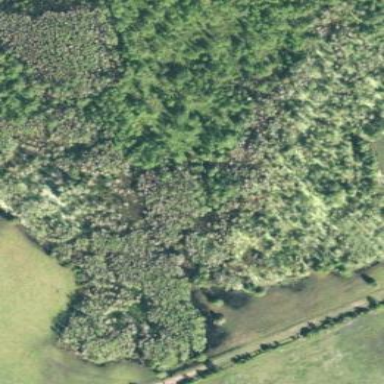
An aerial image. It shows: Swampy wetland area.